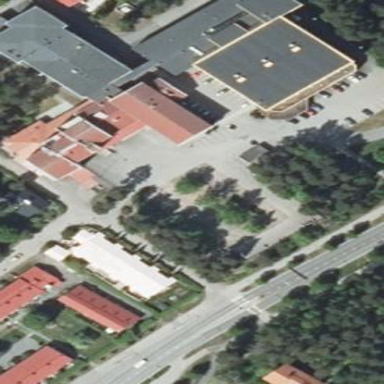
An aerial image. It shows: School.